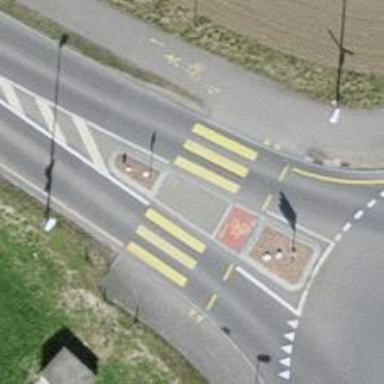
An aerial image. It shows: Pedestrian crossing with zebra markings on footway.